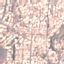
Land use / land cover: Residential